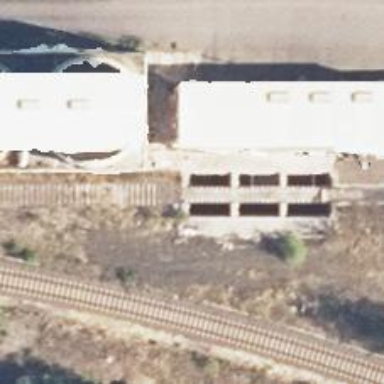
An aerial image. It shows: Abandoned railway yard with electrified contact lines.